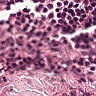
Metastatic tissue present: no